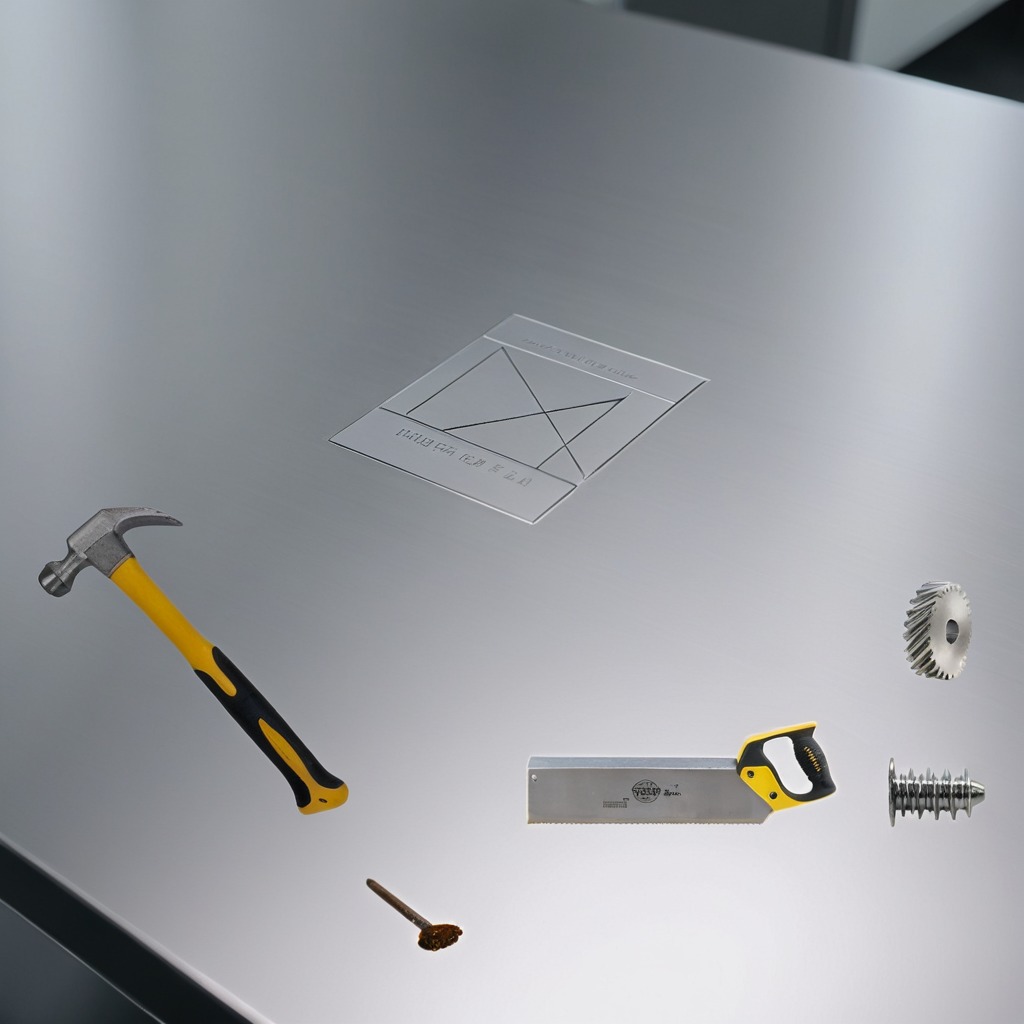
A gear with teeth, a screw, a hammer, an iron nail, and a saw are lying on a stainless steel table.